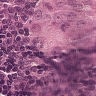
Metastatic tissue present: yes